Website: lowes
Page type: newsletter-management
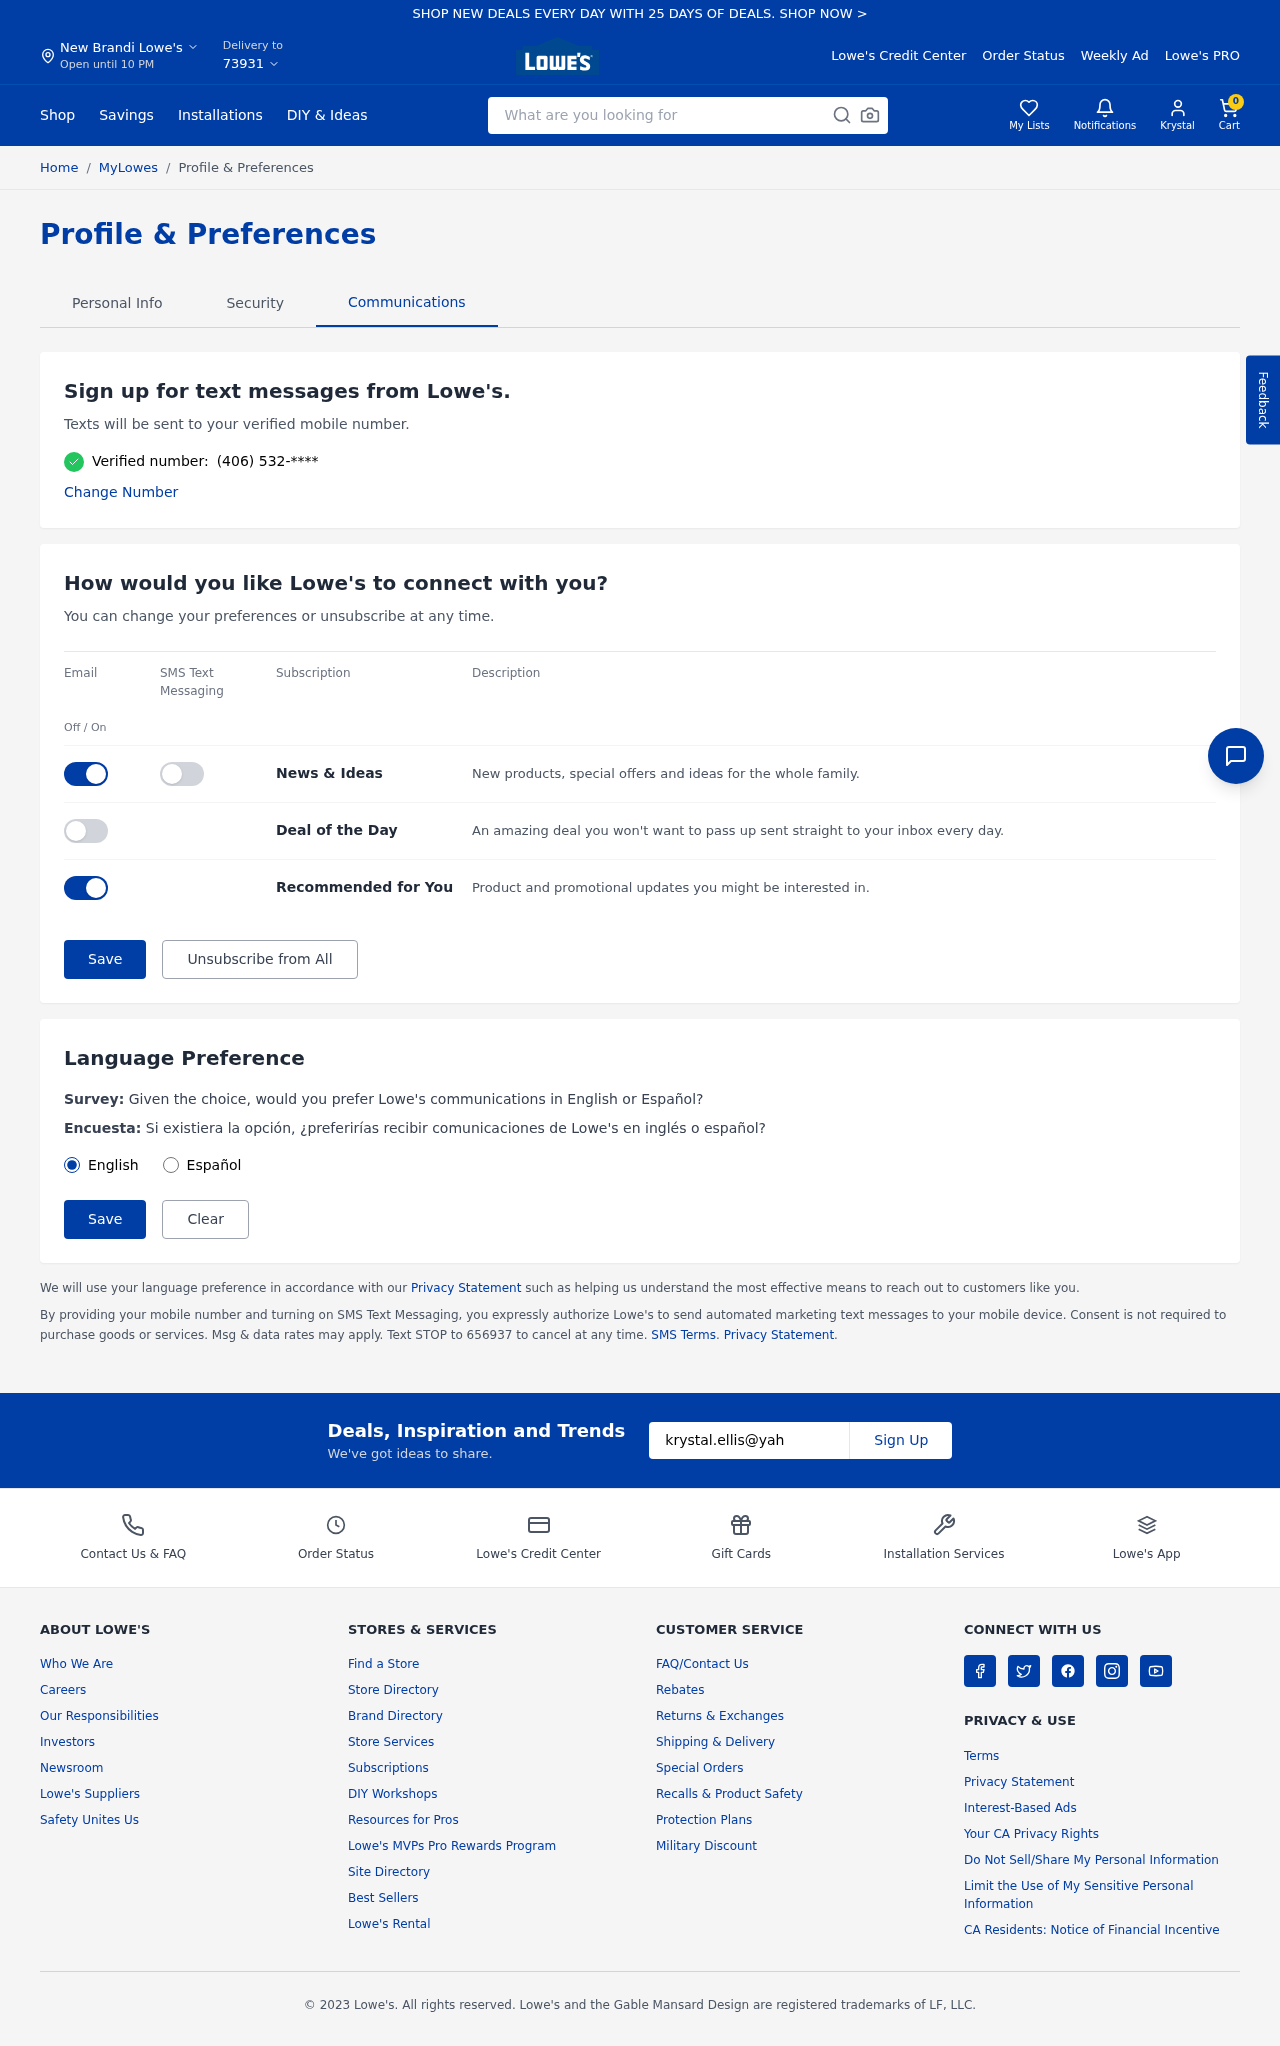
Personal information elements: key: PII_CITY
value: New Brandi
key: PII_EMAIL
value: krystal.ellis@yahoo.com
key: PII_FIRSTNAME
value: Krystal
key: PII_POSTCODE
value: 73931
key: PII_PHONE
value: (406) 532
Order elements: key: ORDER_NUM_ITEMS
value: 0
Search elements: key: HEADER_SEARCH
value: What are you looking for